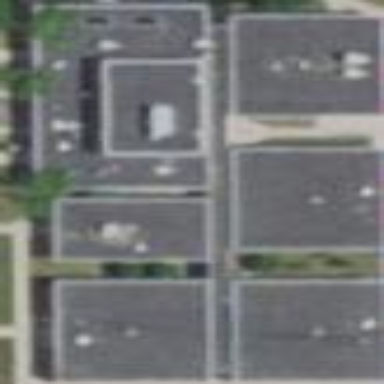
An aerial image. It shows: School building.